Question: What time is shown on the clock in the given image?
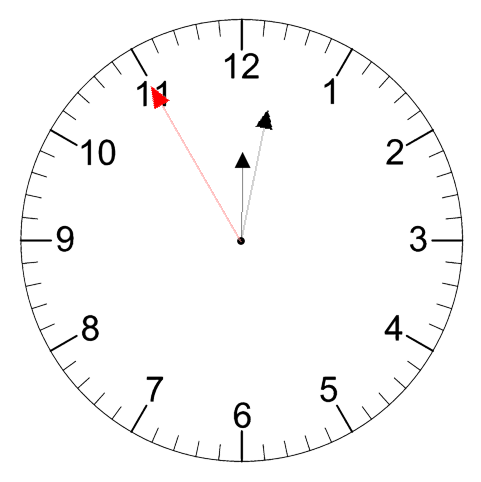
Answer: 12:01:55